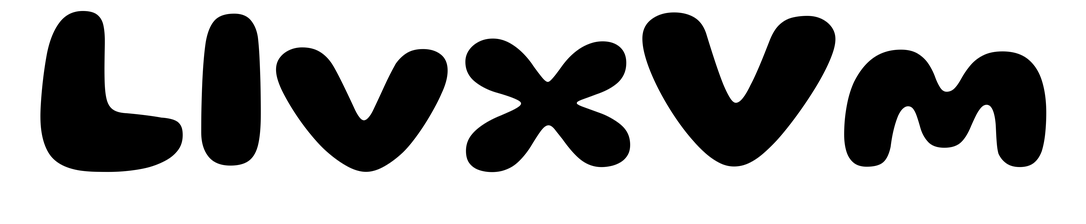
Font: Gluten_Bold